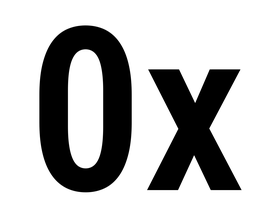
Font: Roboto_Condensed_SemiBold